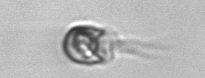
Label: Balanion